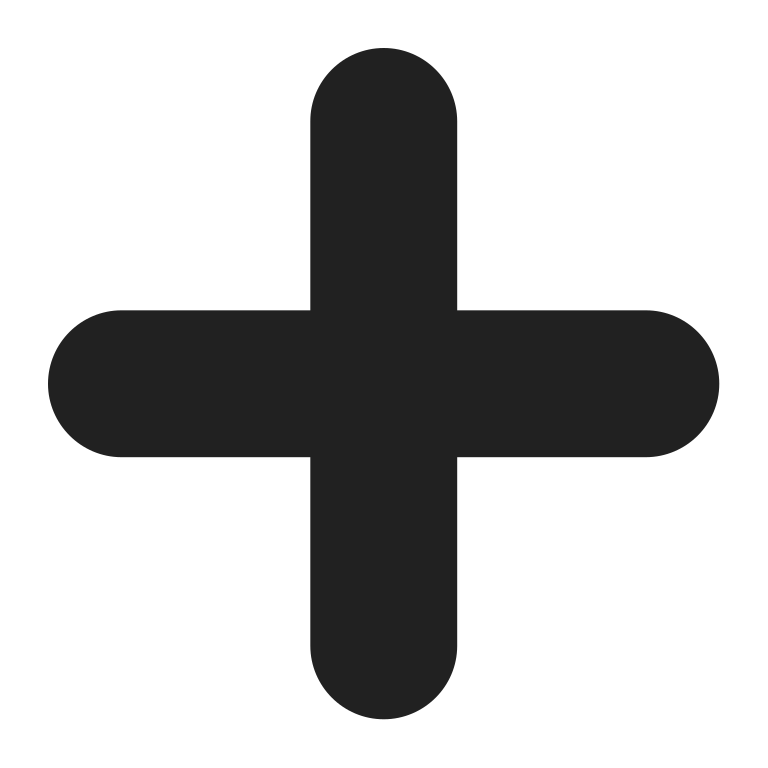
plus high contrast